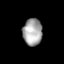
Tissue: lung
Cell type: T cells
Senescence score: 0.2309
Nuclear area (px): 506
Mean DAPI intensity: 167.706